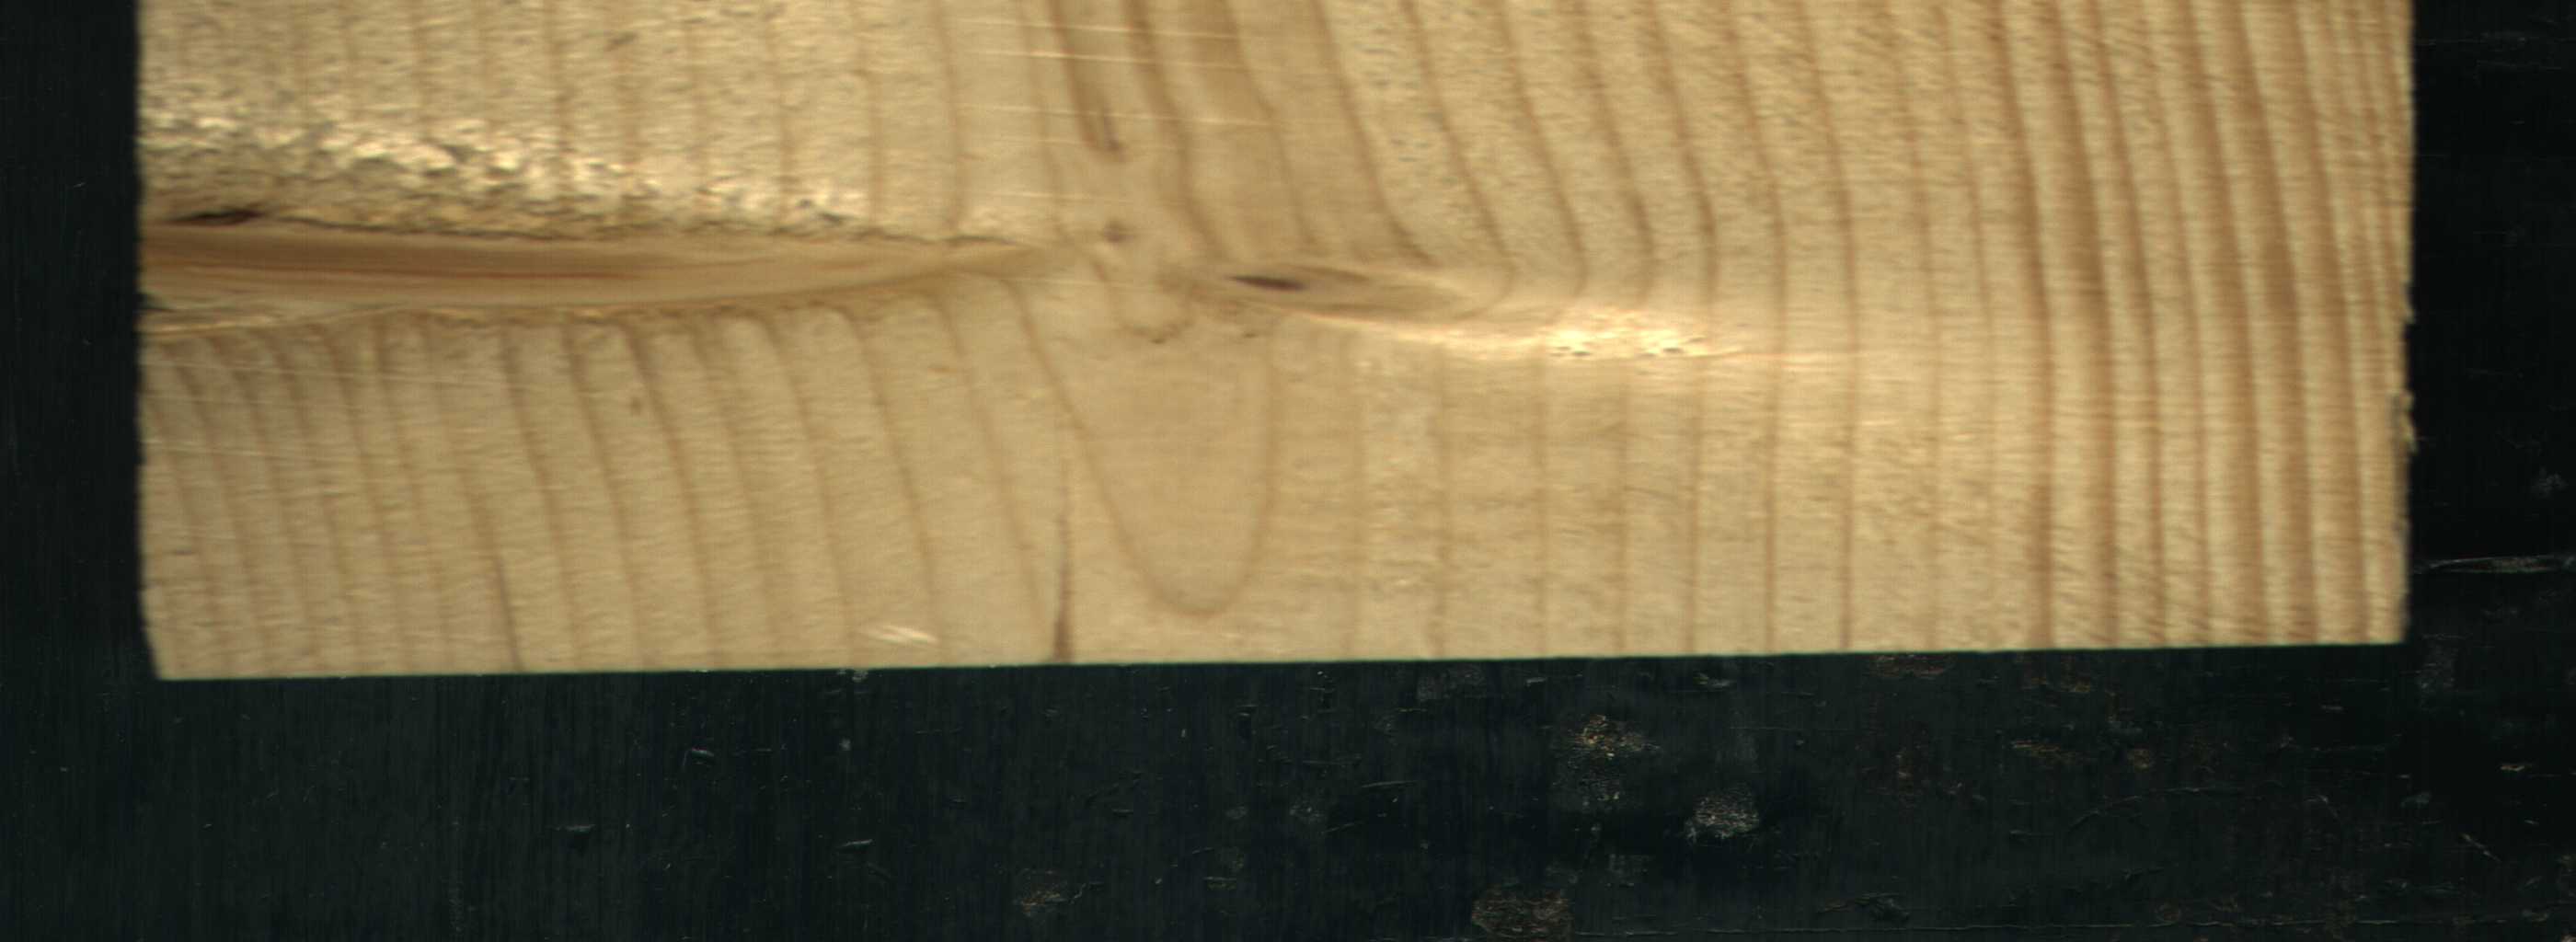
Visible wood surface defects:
Crack
Live_Knot
Live_Knot